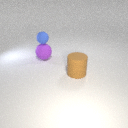
large brown rubber cylinder to the right of large purple rubber sphere